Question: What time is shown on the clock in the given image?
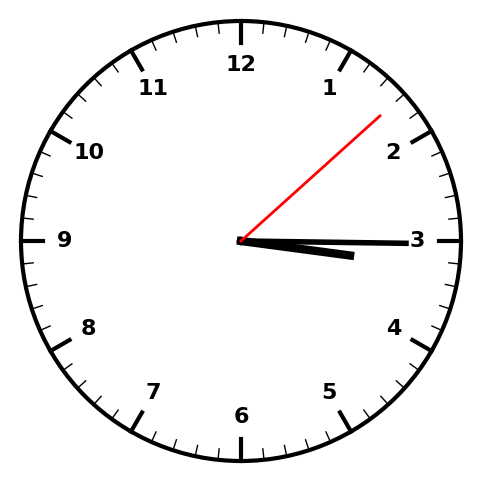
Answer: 03:15:08